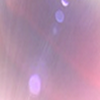
Label: sunburn